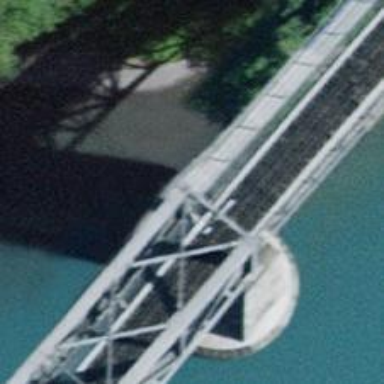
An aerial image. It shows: Concrete bridge over path.